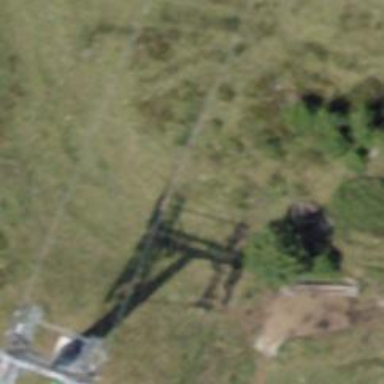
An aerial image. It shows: Pylon for aerialway.